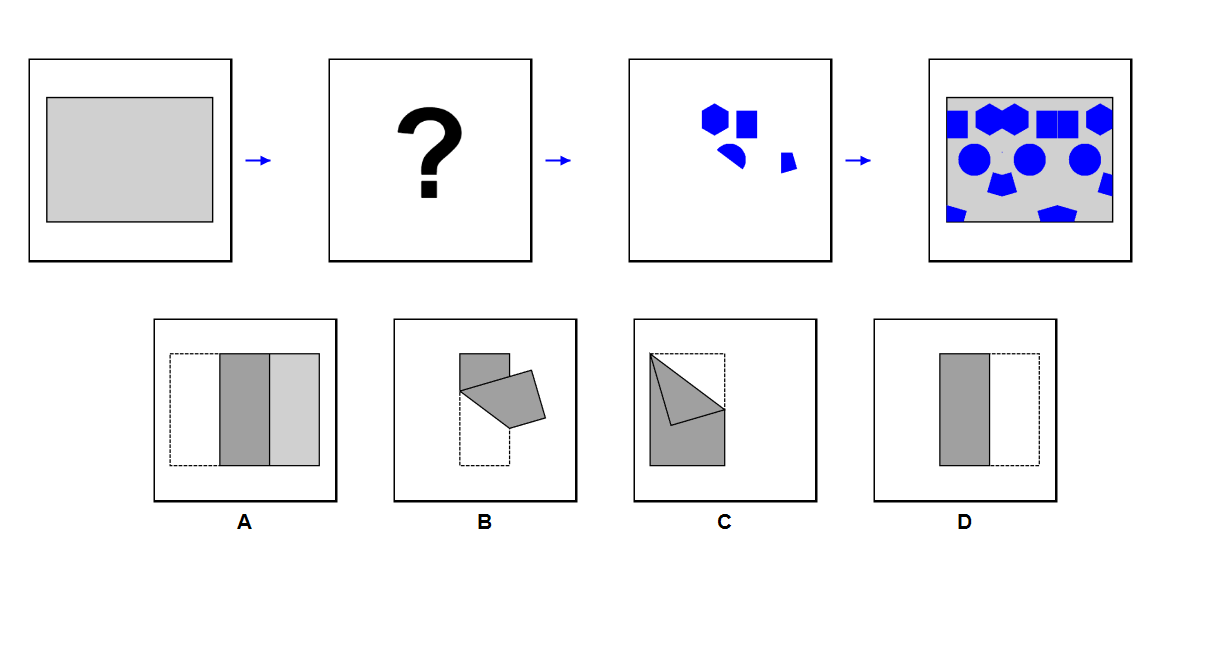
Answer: C